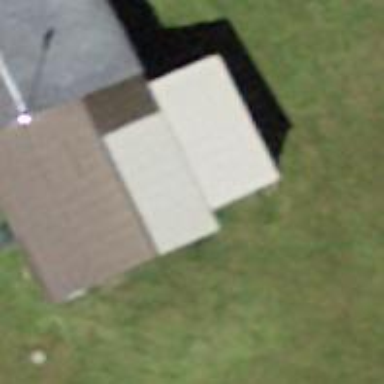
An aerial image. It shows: Gabled building with silver metal roof.